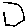
Label: hexagon